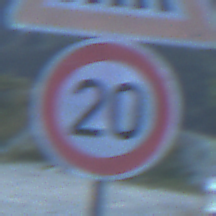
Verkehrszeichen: Geschwindigkeit20
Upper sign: FussgaengerueberwegLinks
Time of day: SunriseSunset
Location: Outdoor (RoadRail)
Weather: Clear
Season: NotSpecified
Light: Natural